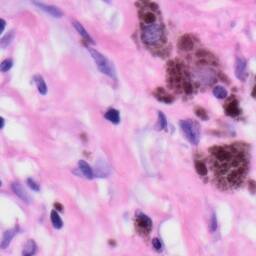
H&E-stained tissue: Skin